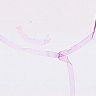
Metastatic tissue present: no